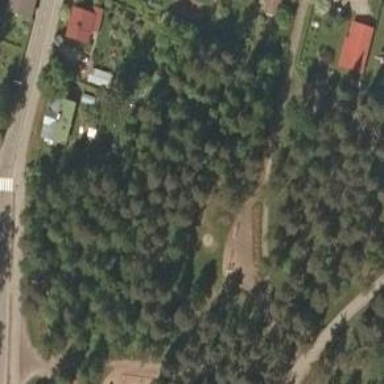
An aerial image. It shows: Disc golf hole.